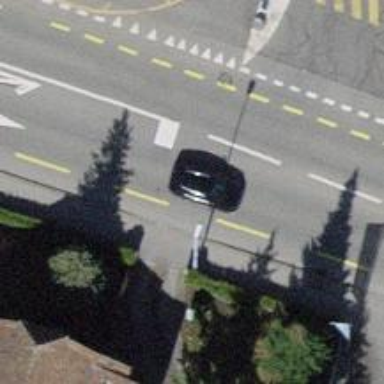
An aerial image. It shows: Primary highway with asphalt surface and designated cycle lane.